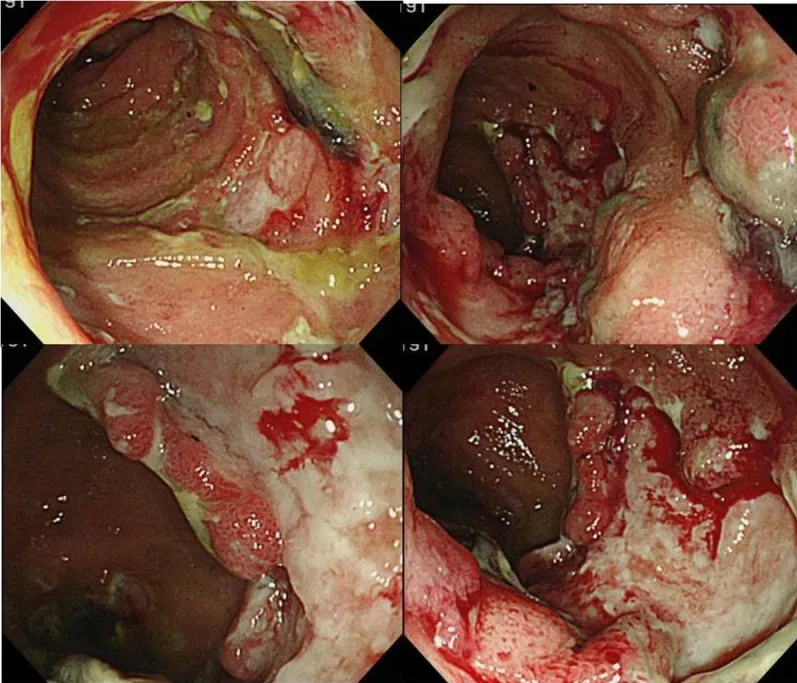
Total colonoscopy (TCS) revealed oval-shaped deep ulcers on the terminal ileum with deformity and destruction of the ileocecal valve.
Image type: endoscopy (gi_endoscopy)